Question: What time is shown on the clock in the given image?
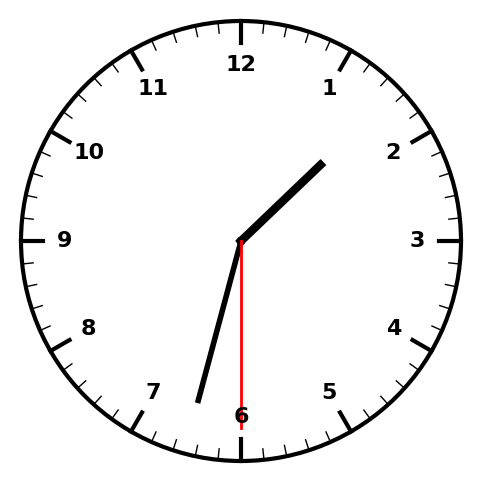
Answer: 01:32:30